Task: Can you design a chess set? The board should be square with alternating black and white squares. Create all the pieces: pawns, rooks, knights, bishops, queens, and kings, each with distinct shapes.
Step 366:
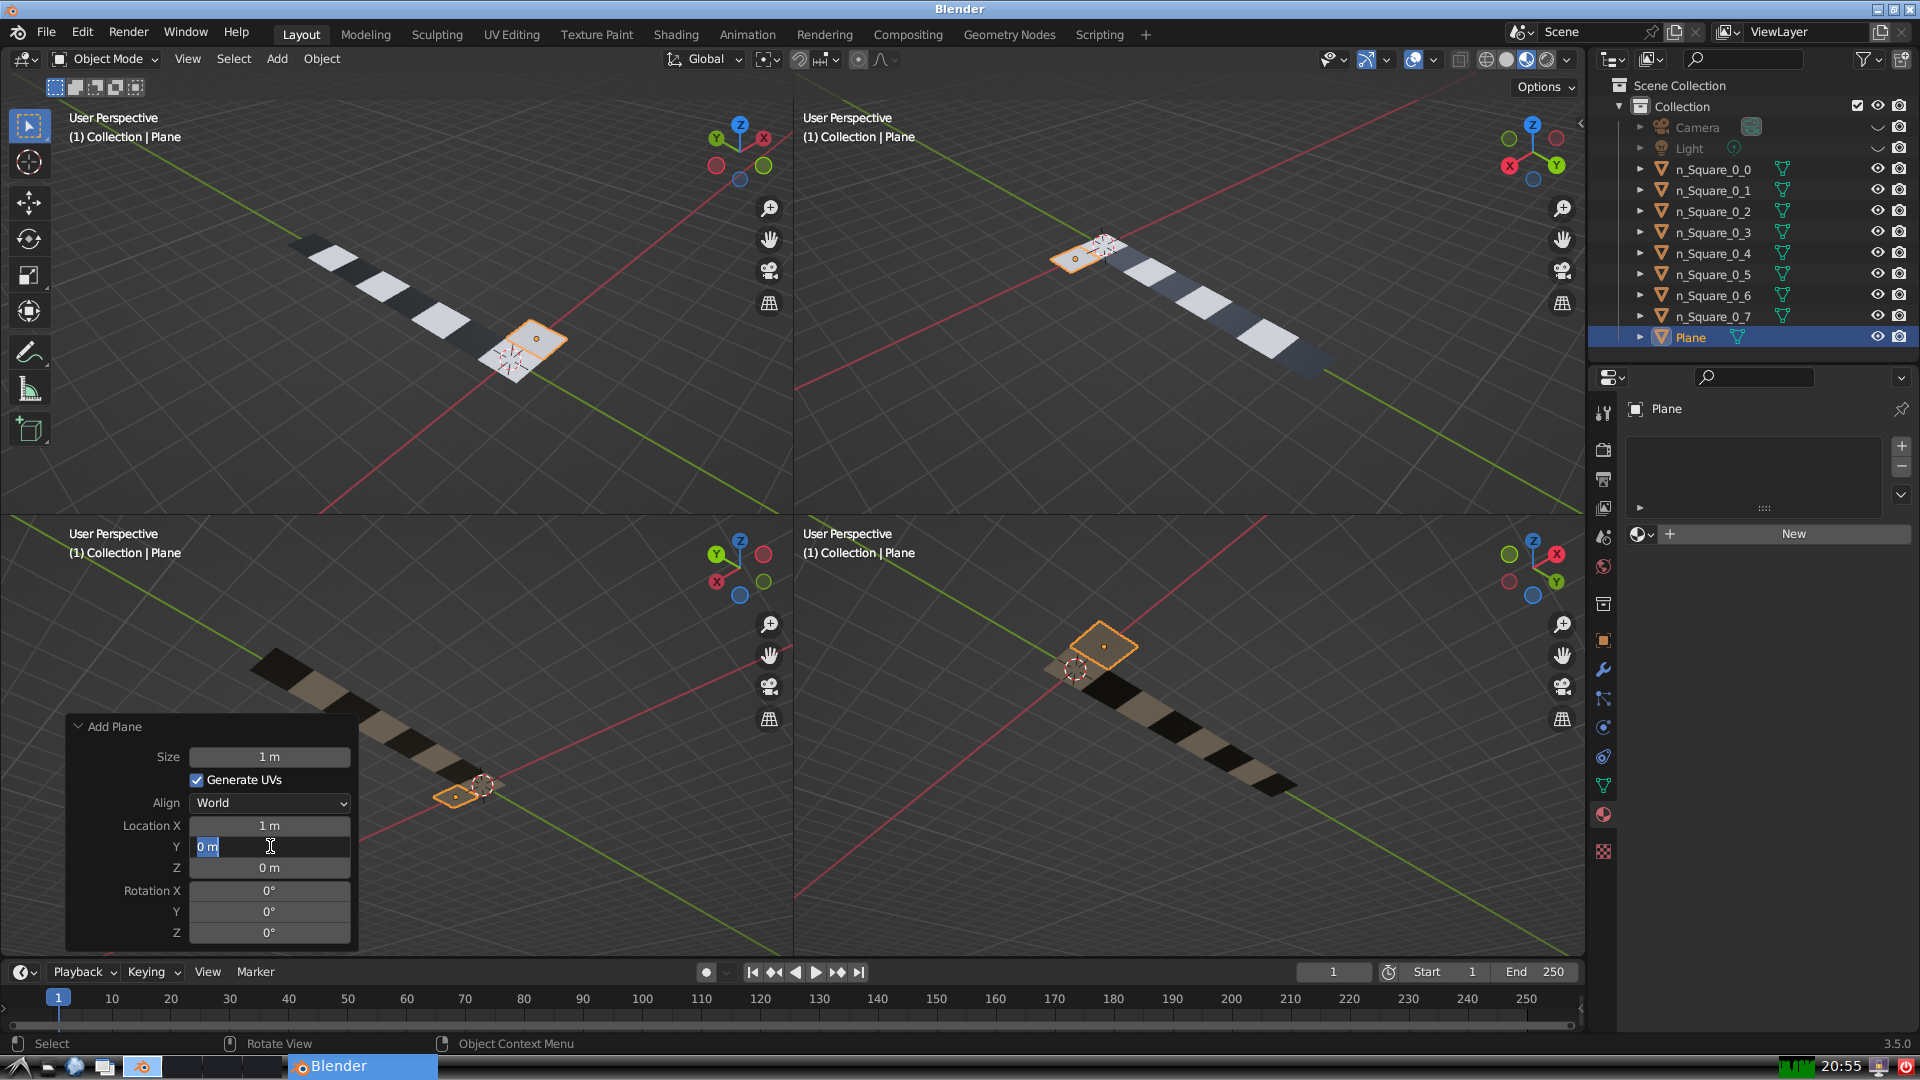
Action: input_text: 0.0